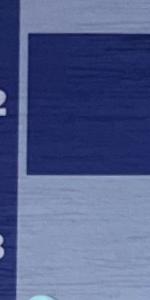
Label: Empty